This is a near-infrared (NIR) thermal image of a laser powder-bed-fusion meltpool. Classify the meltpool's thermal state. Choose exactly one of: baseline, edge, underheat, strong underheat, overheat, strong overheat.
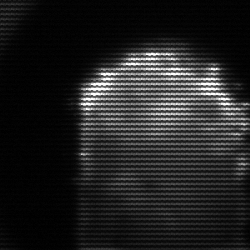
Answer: baseline